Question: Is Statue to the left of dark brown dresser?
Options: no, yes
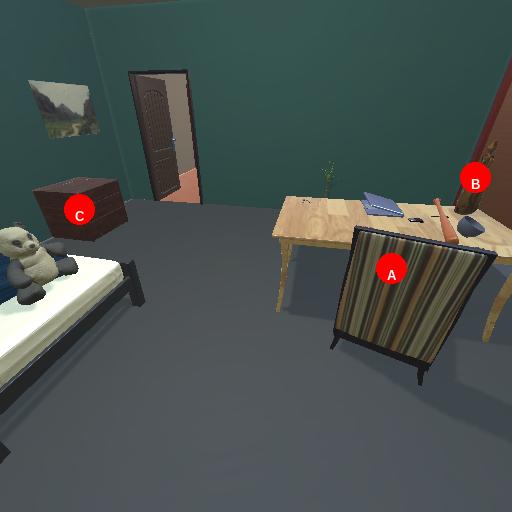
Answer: no